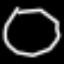
Label: octagon